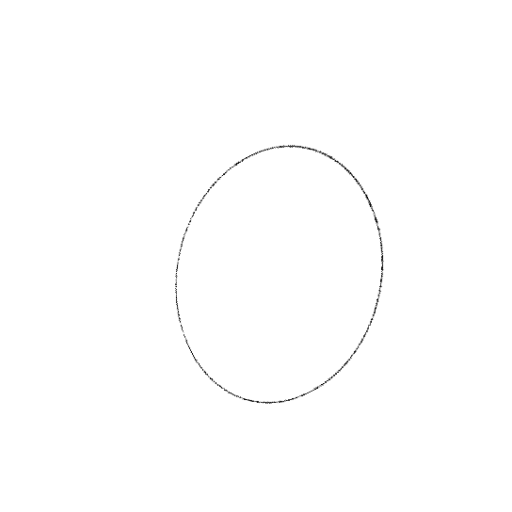
Crossing number: 0